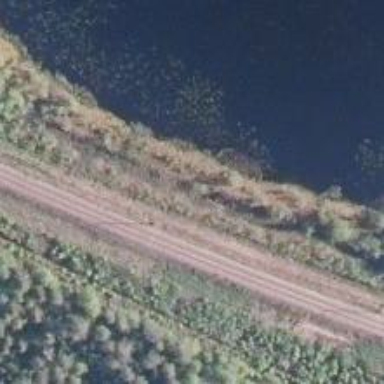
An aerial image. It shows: Railway track with continuous electrified contact line.